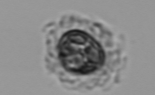
Label: Emiliania_huxleyi